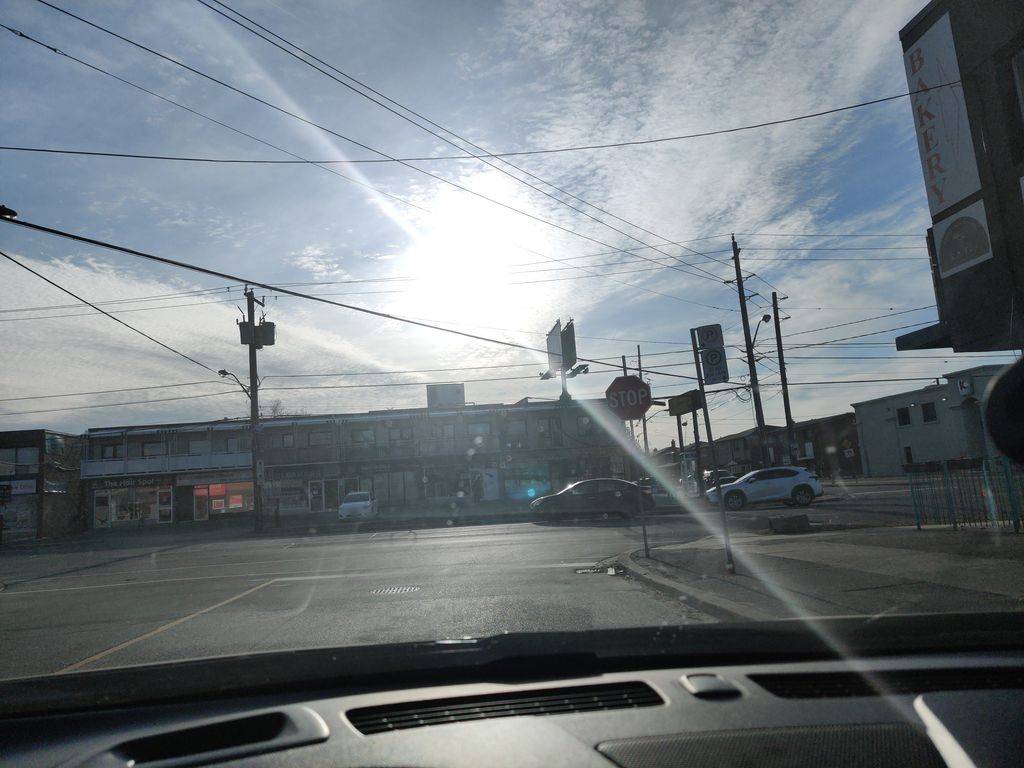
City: toronto